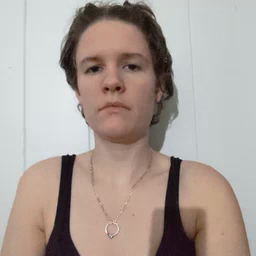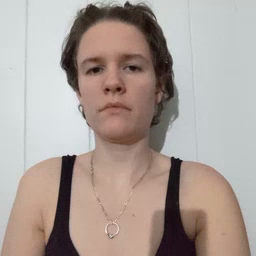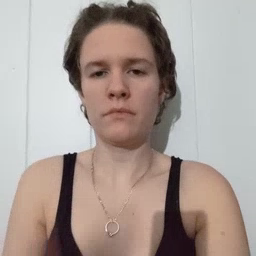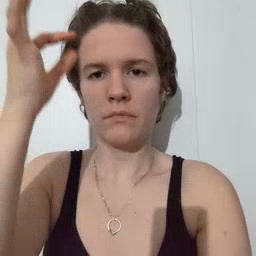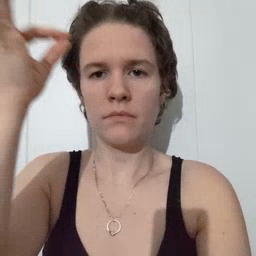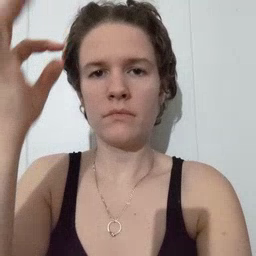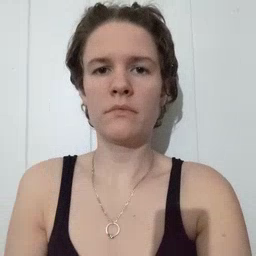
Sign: hair